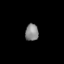
Tissue: lung
Cell type: Epithelial cells
Senescence score: 0.1895
Nuclear area (px): 217
Mean DAPI intensity: 137.138